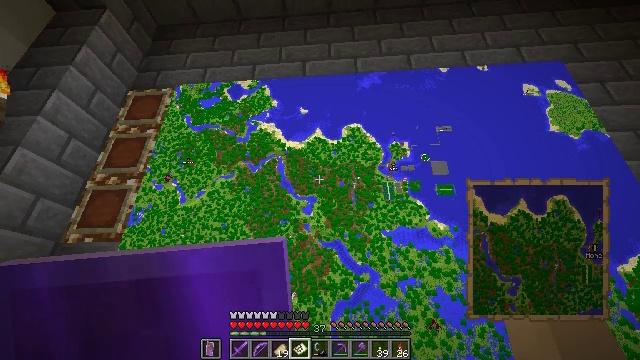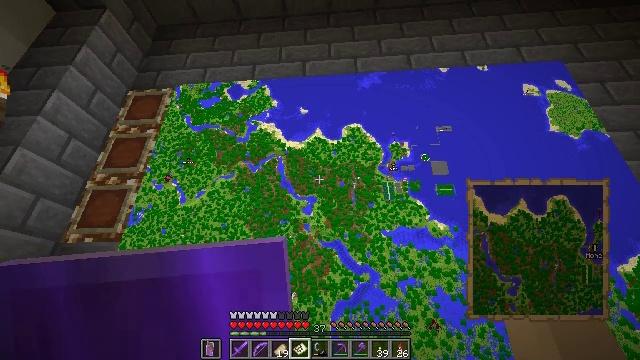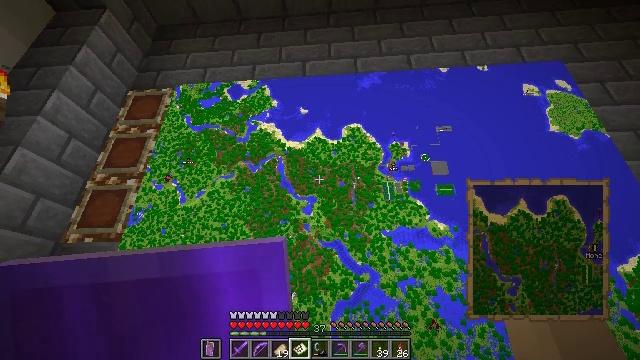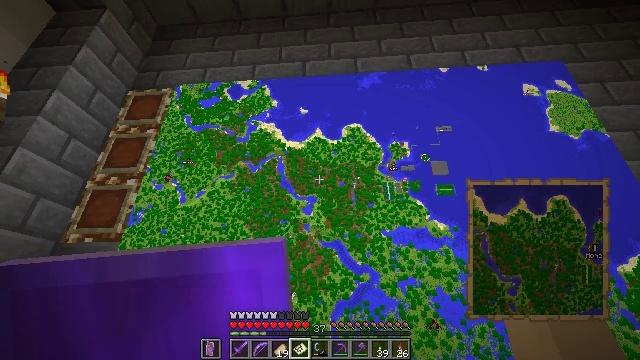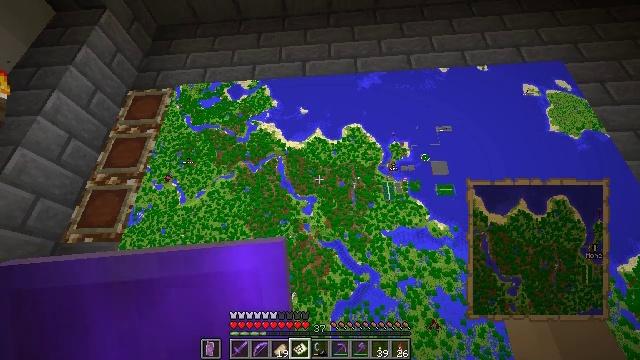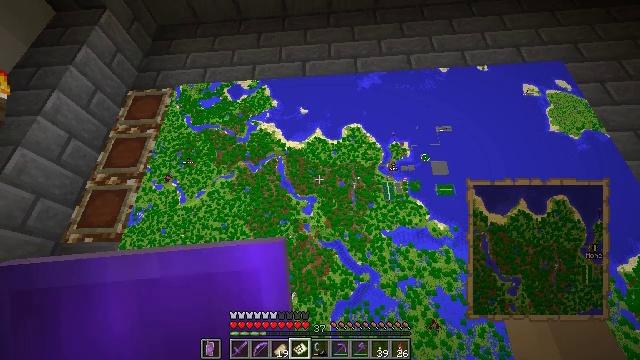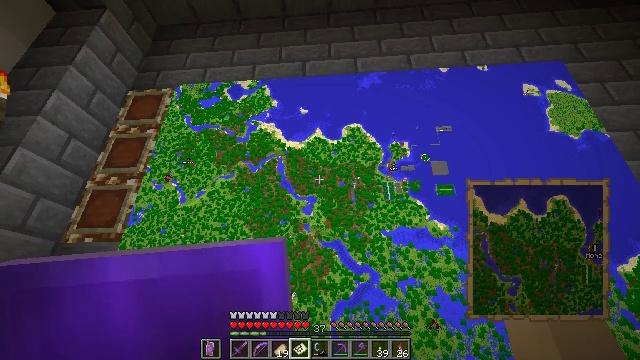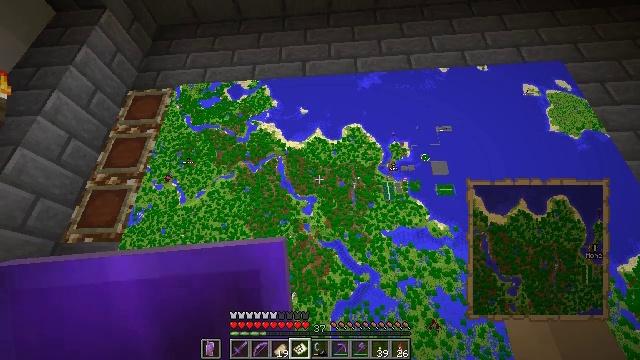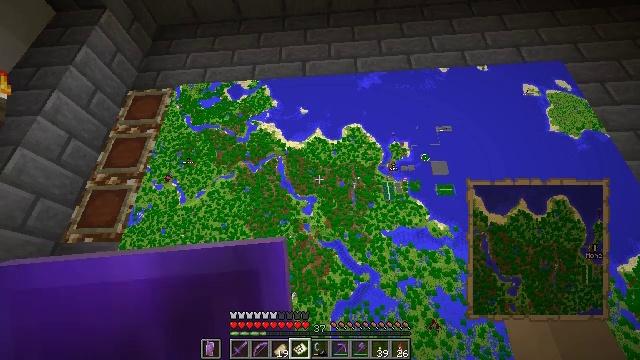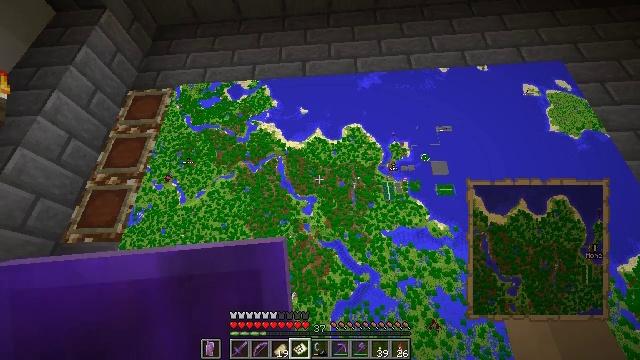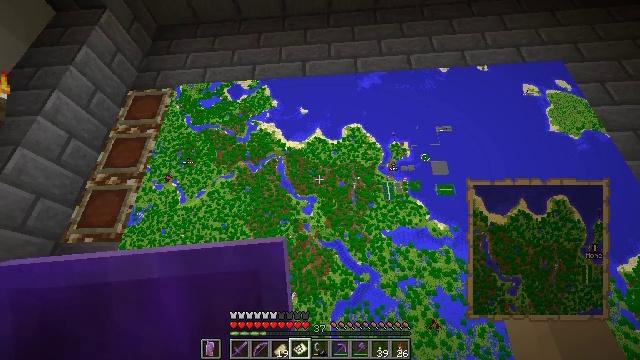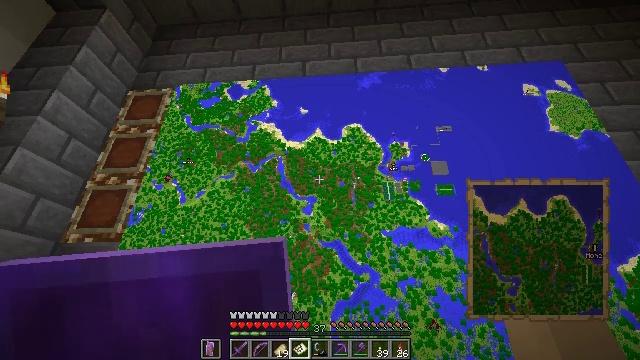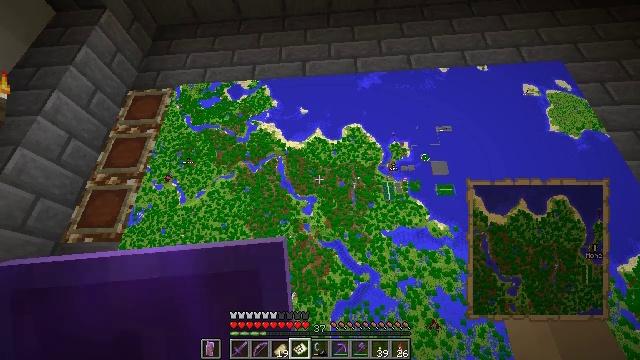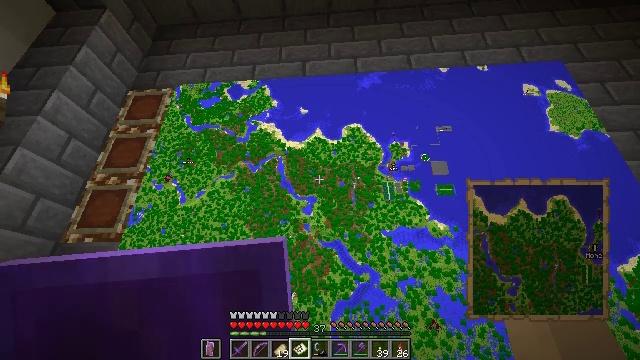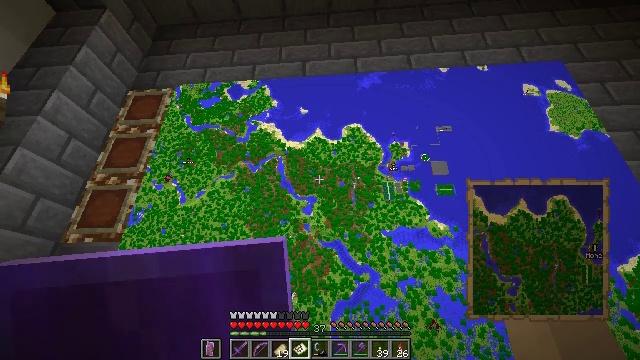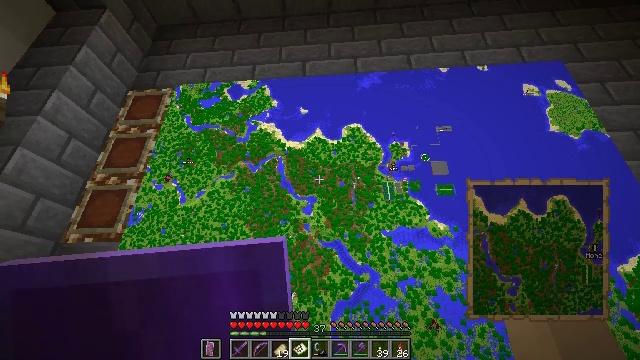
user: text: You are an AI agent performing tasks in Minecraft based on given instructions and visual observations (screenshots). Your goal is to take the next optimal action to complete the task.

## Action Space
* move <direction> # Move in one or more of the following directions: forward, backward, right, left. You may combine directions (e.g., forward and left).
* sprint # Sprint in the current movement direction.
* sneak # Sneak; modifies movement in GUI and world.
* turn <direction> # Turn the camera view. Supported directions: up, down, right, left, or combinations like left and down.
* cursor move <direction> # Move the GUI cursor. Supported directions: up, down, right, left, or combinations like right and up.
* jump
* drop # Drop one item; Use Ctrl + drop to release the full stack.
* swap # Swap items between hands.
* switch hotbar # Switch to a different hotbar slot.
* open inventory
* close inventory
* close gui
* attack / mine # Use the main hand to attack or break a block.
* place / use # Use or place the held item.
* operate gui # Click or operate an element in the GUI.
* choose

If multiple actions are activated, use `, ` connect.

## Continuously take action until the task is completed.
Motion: motion action
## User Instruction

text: Create a filled map at the crafting station.
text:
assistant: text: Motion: no_op
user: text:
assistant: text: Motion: no_op
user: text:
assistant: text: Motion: no_op
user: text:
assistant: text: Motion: no_op
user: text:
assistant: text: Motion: no_op
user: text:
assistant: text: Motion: no_op
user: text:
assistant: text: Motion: no_op
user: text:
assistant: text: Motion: no_op
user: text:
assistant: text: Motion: no_op
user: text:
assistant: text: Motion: no_op
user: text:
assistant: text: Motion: no_op
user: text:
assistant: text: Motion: no_op
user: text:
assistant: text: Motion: no_op
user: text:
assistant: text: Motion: no_op
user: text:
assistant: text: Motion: no_op
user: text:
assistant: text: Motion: no_op
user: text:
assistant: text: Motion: no_op
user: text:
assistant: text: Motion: no_op
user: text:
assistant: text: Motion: no_op
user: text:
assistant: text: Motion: no_op
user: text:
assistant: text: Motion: no_op
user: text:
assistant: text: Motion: no_op
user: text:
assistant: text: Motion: no_op
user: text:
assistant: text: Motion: no_op
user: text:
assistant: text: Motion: no_op
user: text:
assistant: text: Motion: no_op
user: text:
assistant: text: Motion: no_op
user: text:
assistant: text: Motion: no_op
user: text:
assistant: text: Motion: no_op
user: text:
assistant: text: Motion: no_op